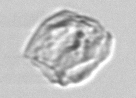
Label: detritus_transparent